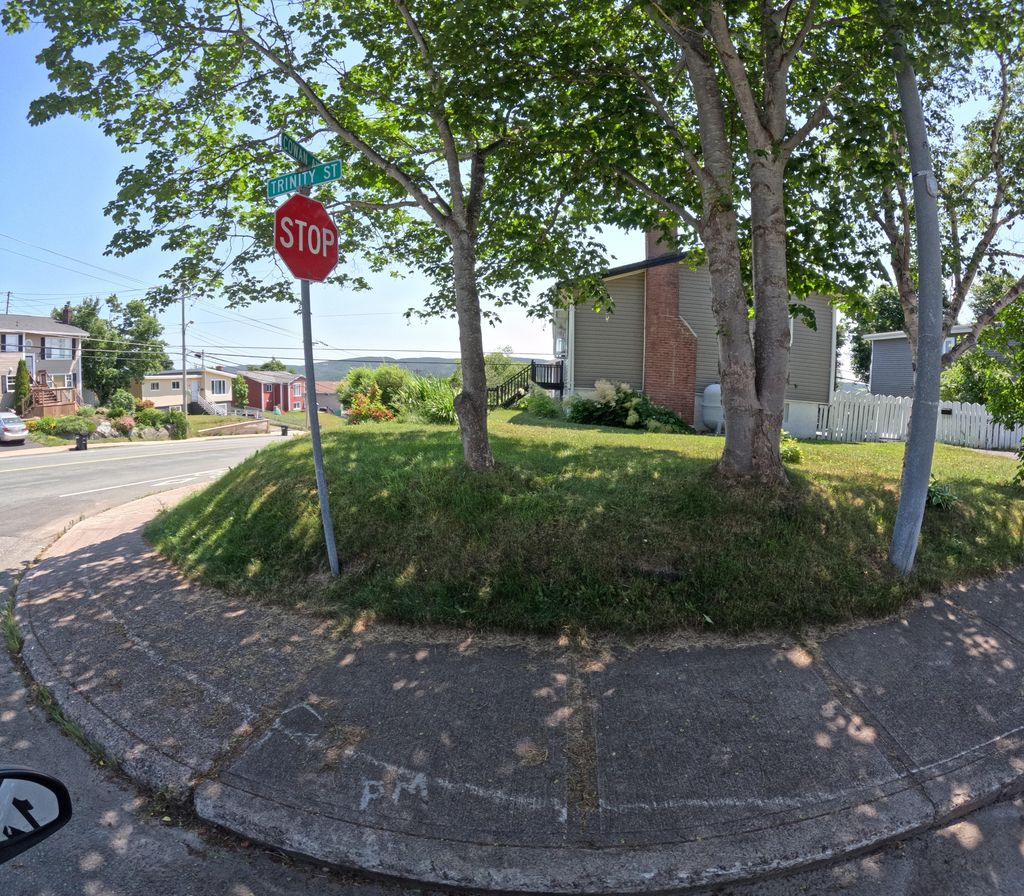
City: st_johns